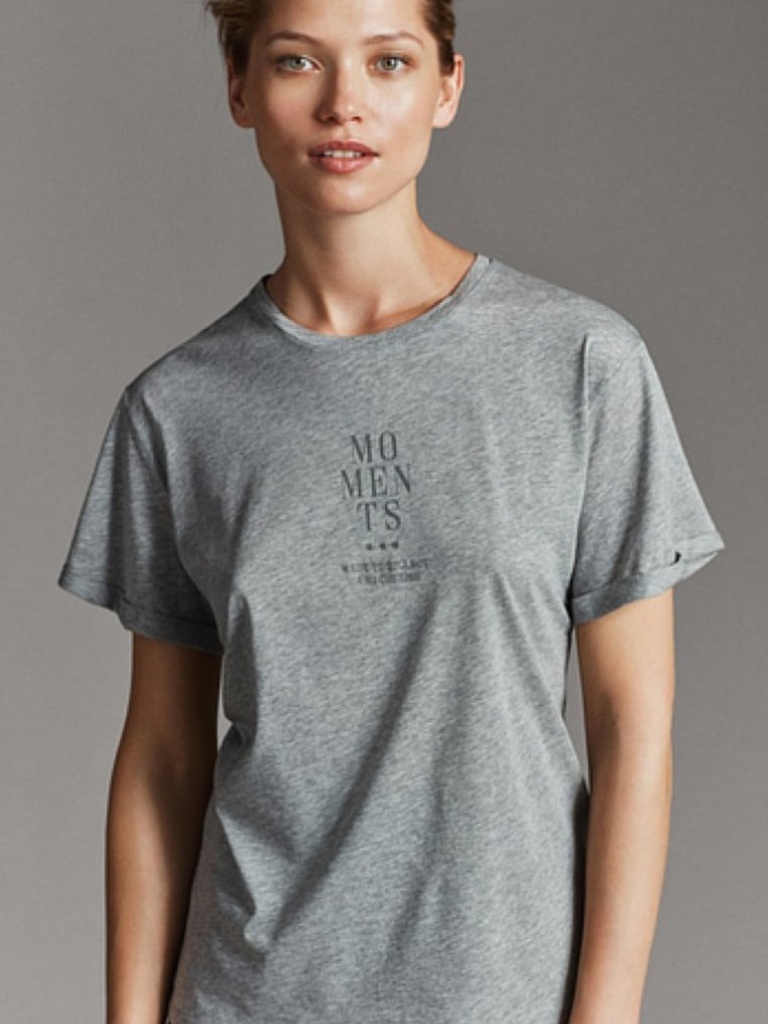
cotton relaxed short sleeve hip length Untucked crew t-shirt